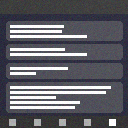
Screen state: on